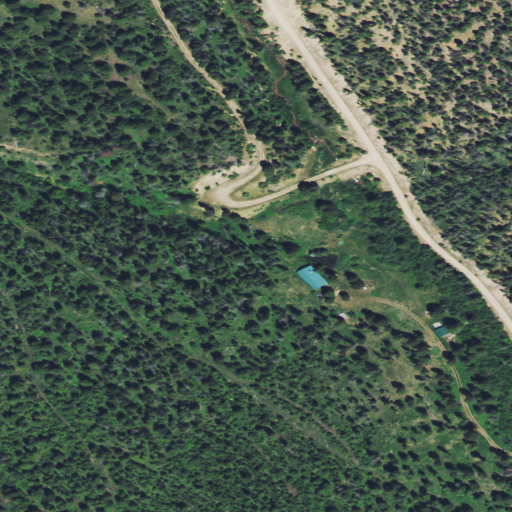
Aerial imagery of valley in Montana named McQuithy Gulch containing evergreen forest, open development, and low intensity development